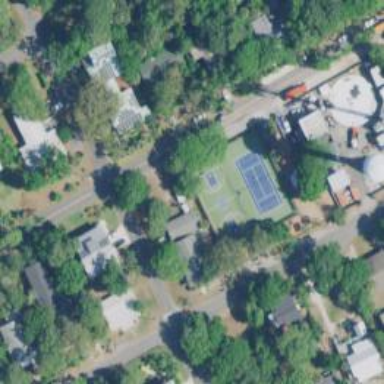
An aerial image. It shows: Basketball court on pitch.